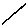
Label: line